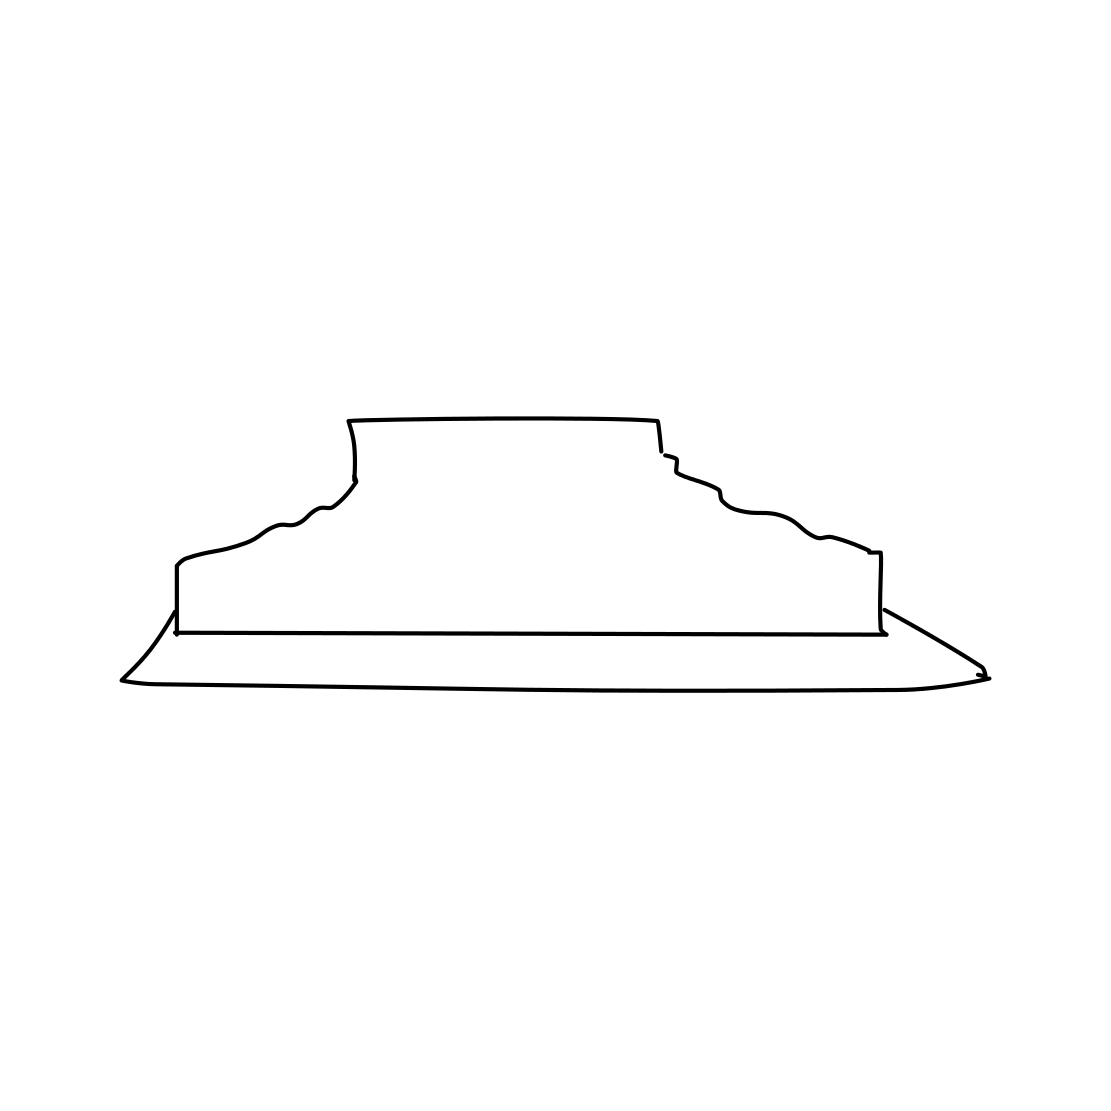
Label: paper clip